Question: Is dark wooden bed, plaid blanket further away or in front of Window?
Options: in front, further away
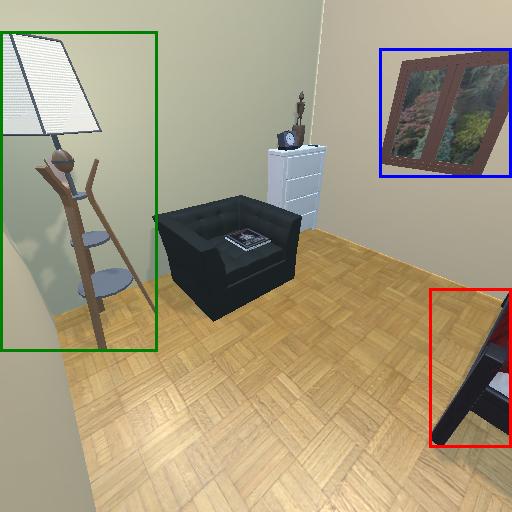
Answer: in front